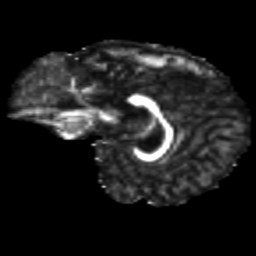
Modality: FA
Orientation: sagittal
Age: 12
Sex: female
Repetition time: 9.4 s
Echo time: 0.089 s